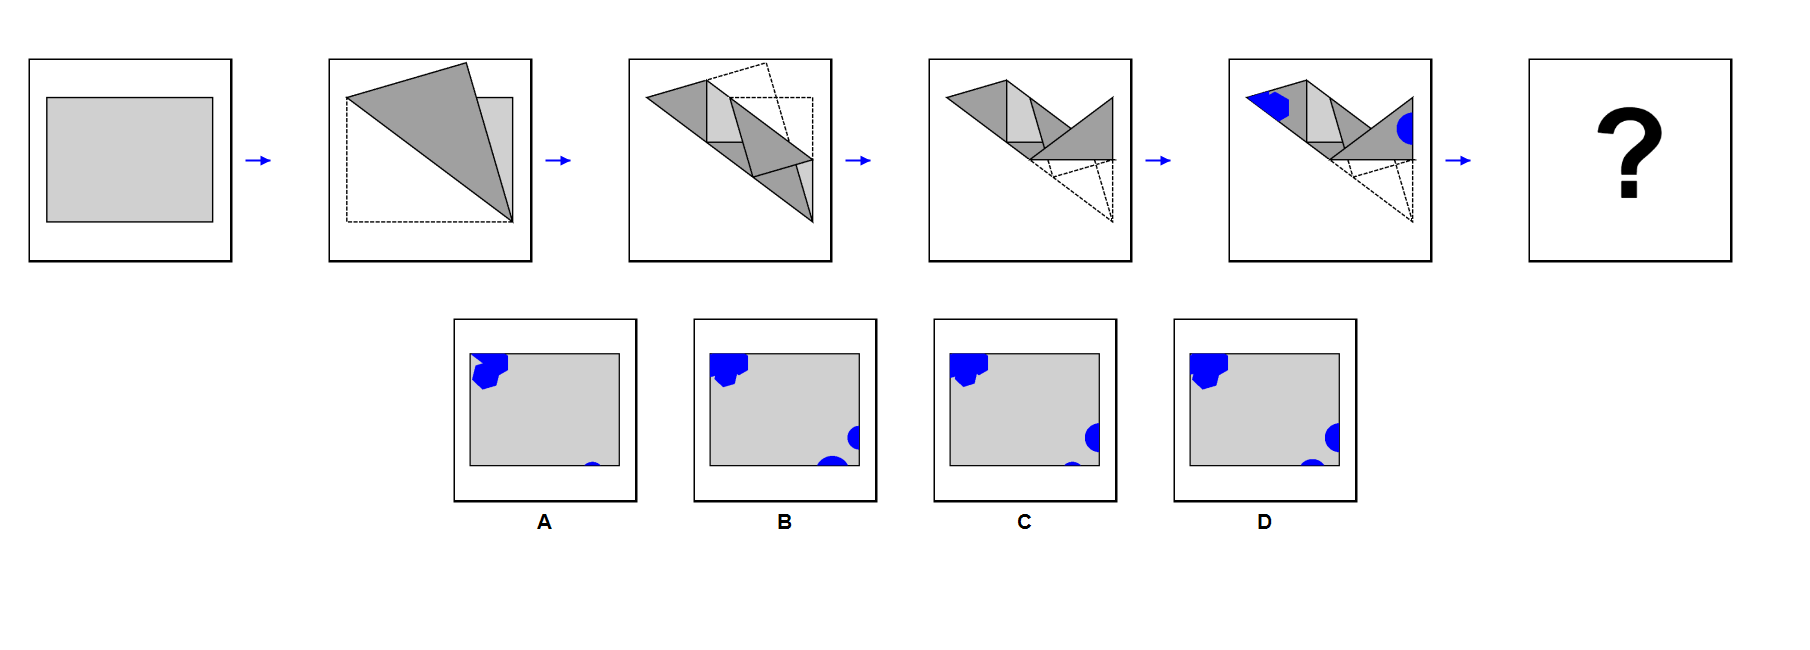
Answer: D